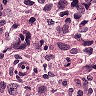
Metastatic tissue present: yes